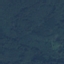
Label: Forest